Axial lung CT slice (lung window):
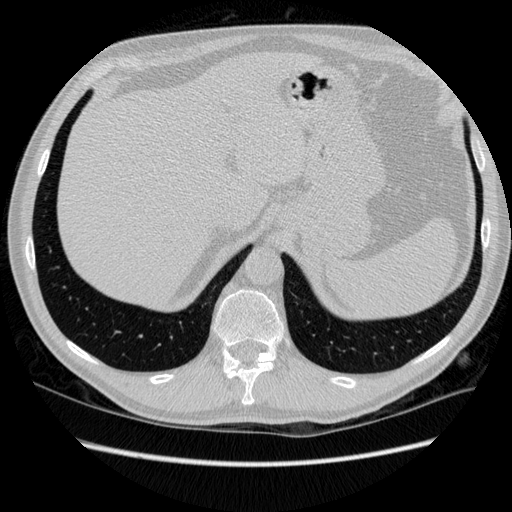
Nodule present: no